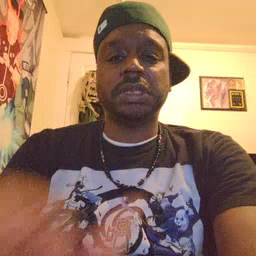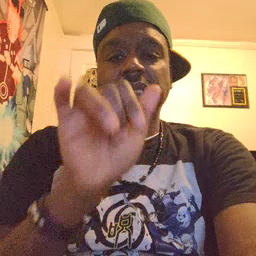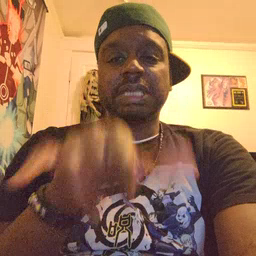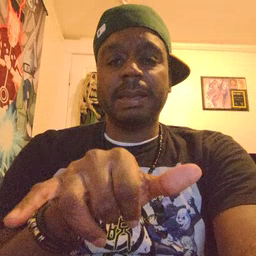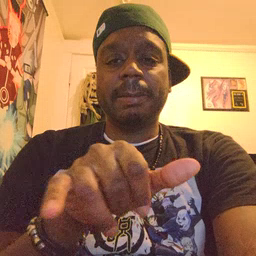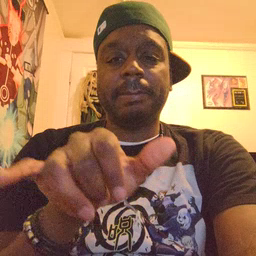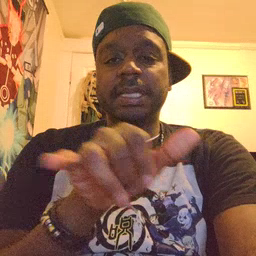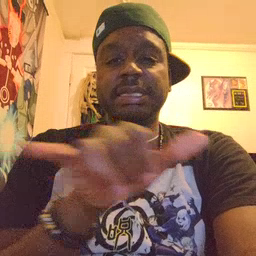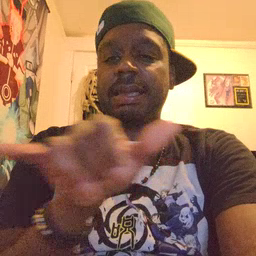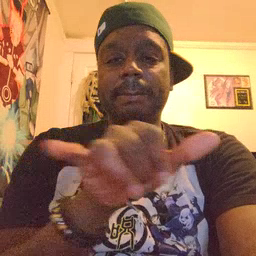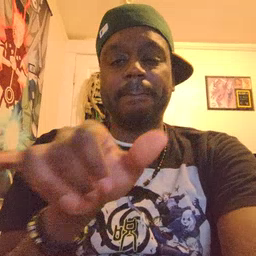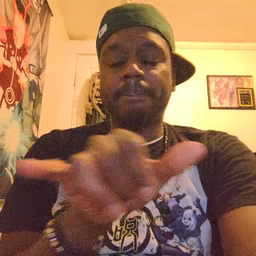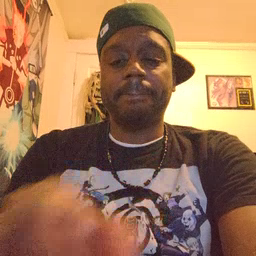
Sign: same